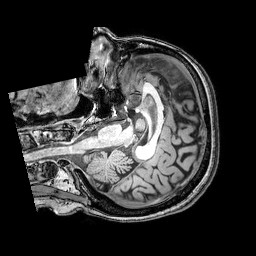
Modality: T1w
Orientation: axial
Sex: female
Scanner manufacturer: philips
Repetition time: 0.008133 s
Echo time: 0.00372 s